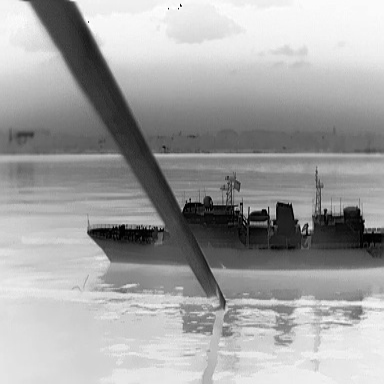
There is a warship in the infrared image.